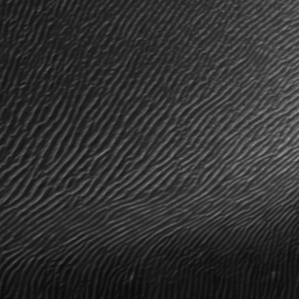
Label: frost